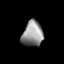
Tissue: prostate
Cell type: T cells
Senescence score: 0.2331
Nuclear area (px): 514
Mean DAPI intensity: 146.226